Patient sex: M
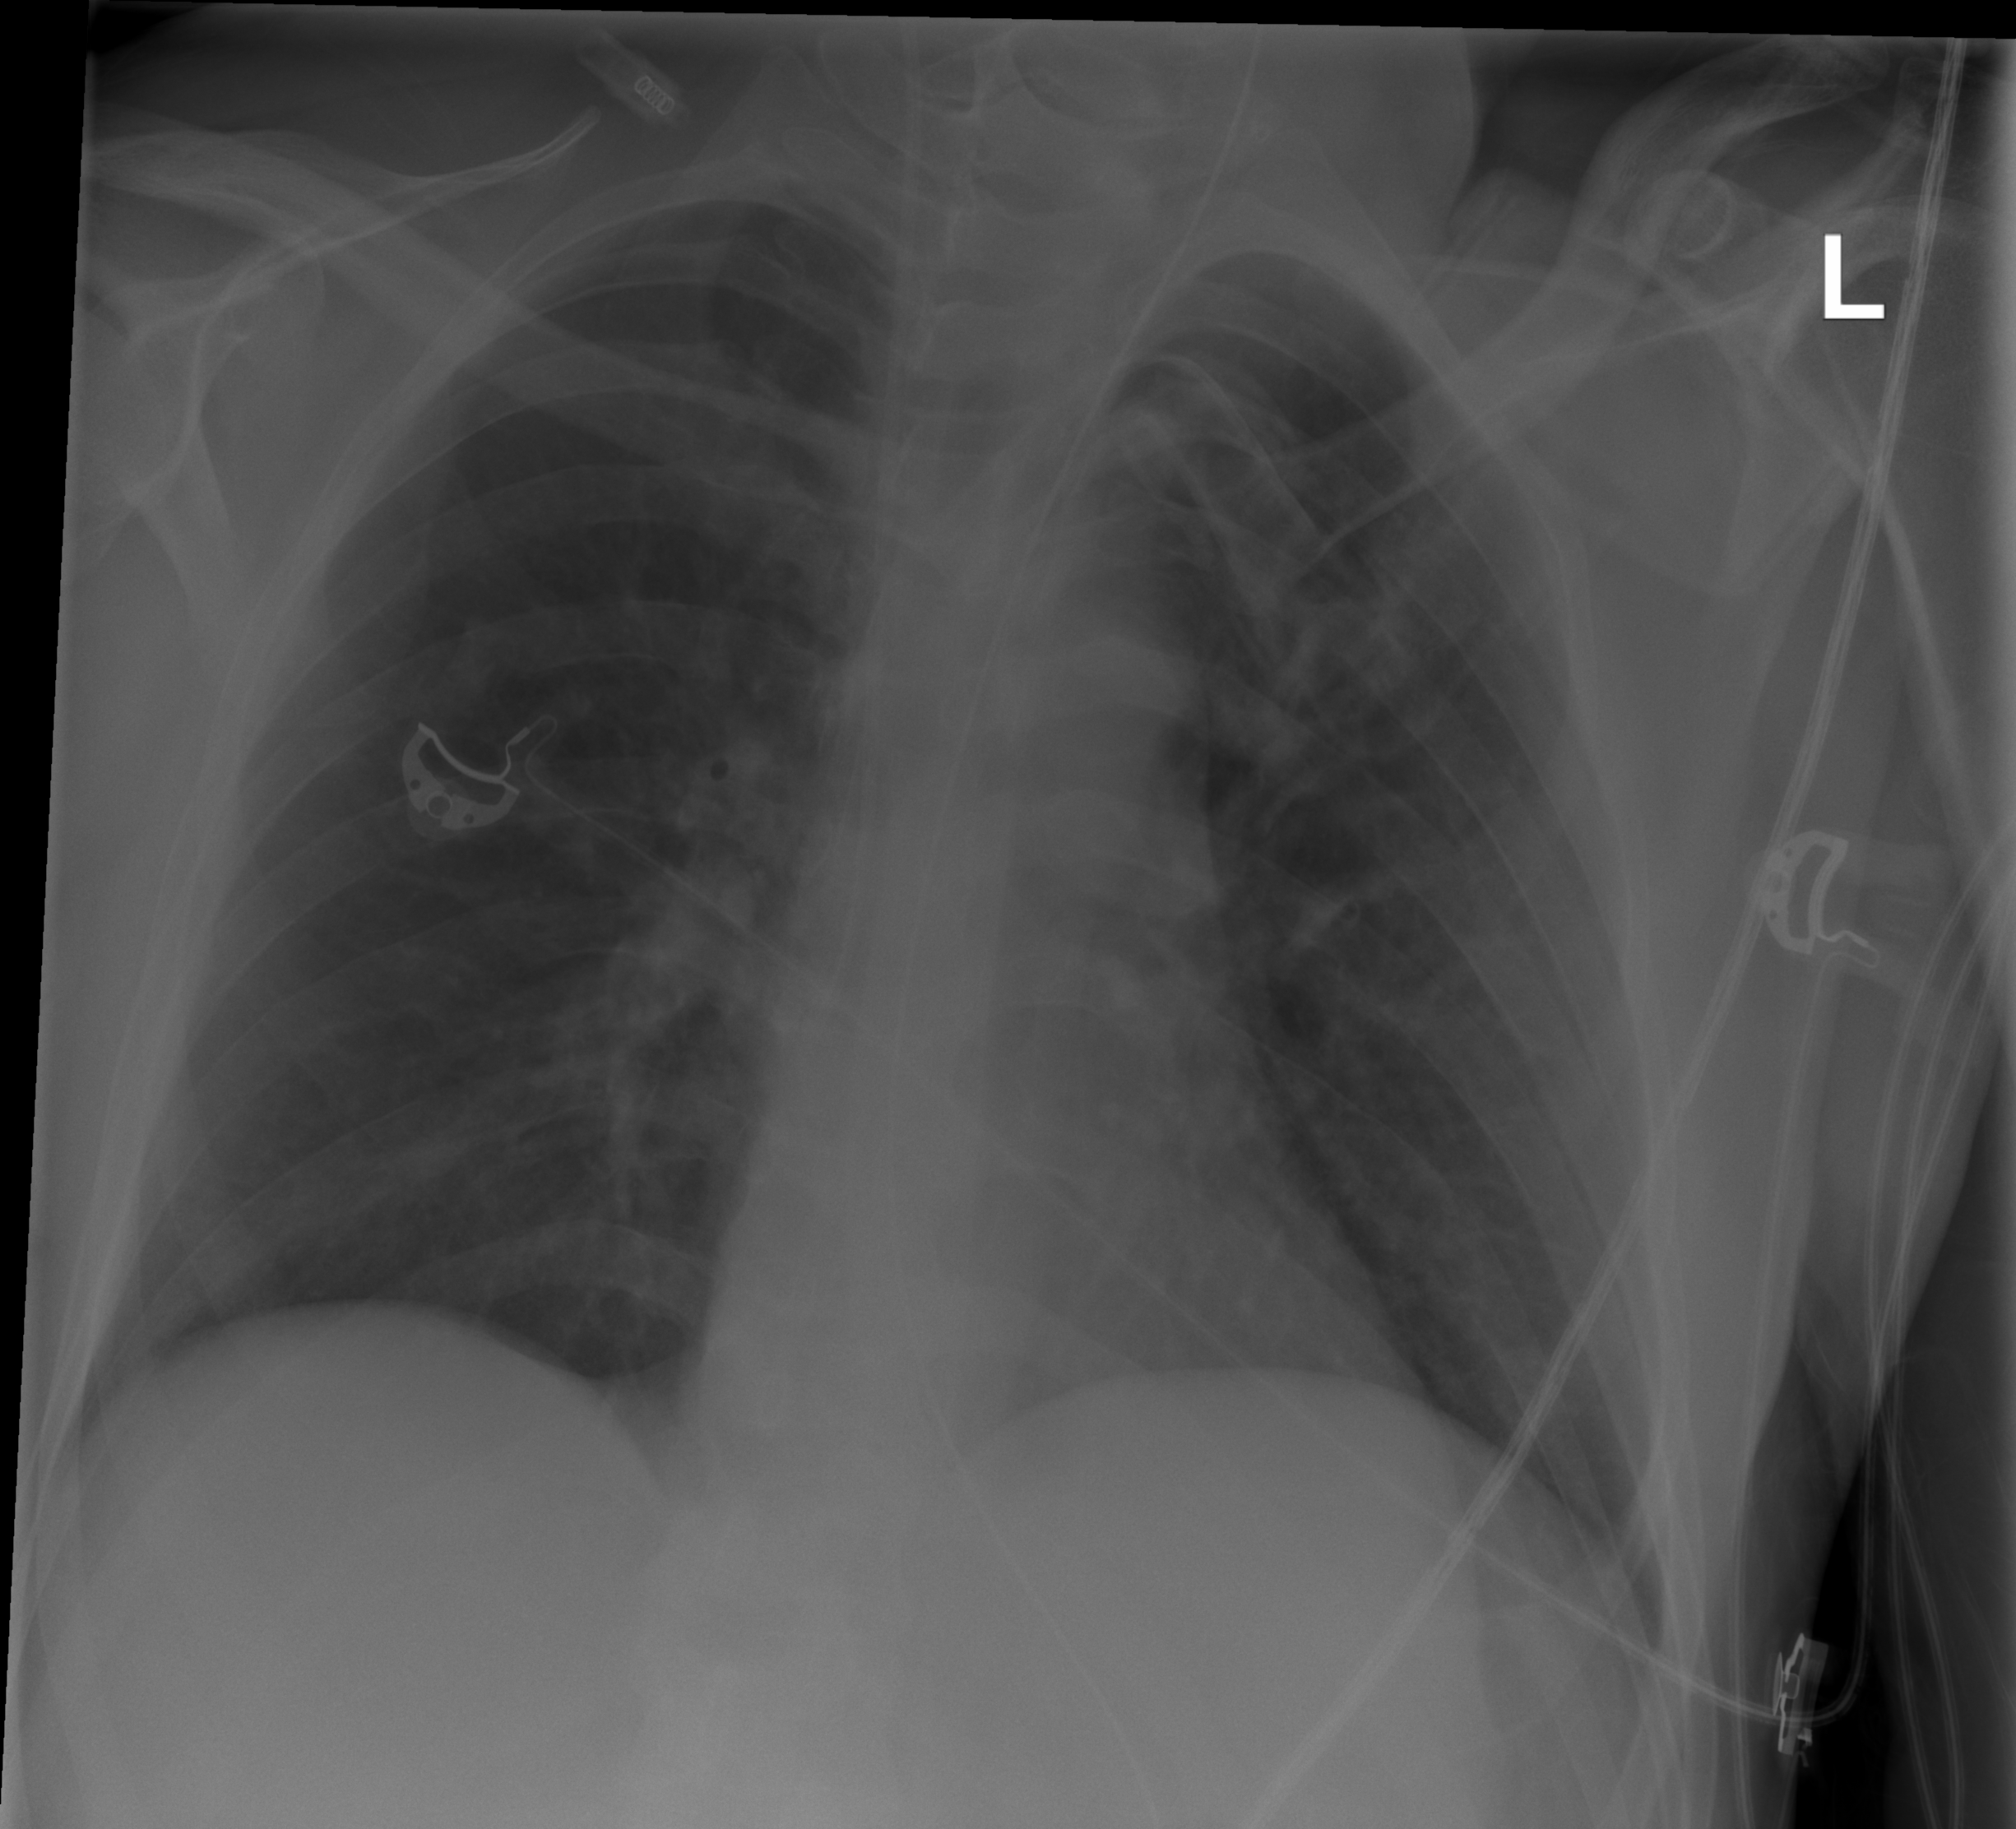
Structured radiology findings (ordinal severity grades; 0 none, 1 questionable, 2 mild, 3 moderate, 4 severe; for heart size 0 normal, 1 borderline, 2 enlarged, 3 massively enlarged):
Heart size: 0
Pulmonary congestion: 0
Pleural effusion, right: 0
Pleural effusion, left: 0
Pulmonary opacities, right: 0
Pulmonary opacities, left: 3
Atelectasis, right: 0
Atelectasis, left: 0